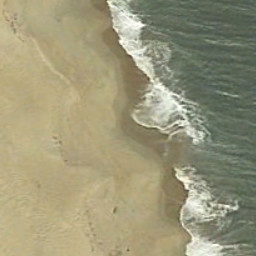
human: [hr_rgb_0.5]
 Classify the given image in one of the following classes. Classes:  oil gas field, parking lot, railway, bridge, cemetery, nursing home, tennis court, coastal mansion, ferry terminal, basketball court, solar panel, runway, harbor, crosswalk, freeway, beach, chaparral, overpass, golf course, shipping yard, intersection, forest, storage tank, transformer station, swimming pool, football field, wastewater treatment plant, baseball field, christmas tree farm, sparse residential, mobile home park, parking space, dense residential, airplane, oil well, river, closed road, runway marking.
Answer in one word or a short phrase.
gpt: beach